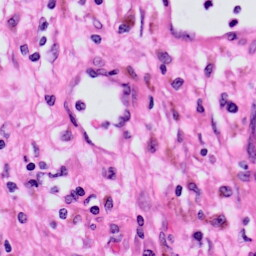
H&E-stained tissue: Skin